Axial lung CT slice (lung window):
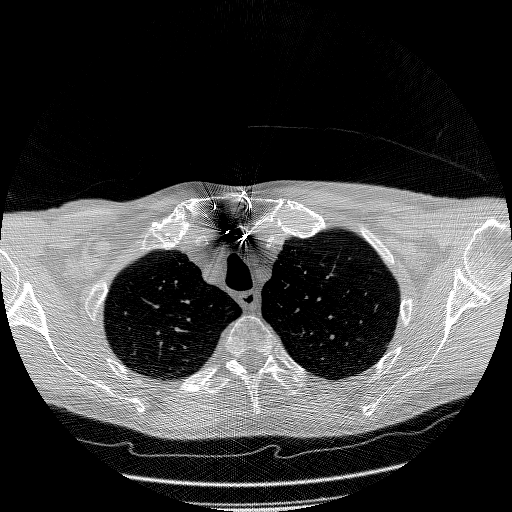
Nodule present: no